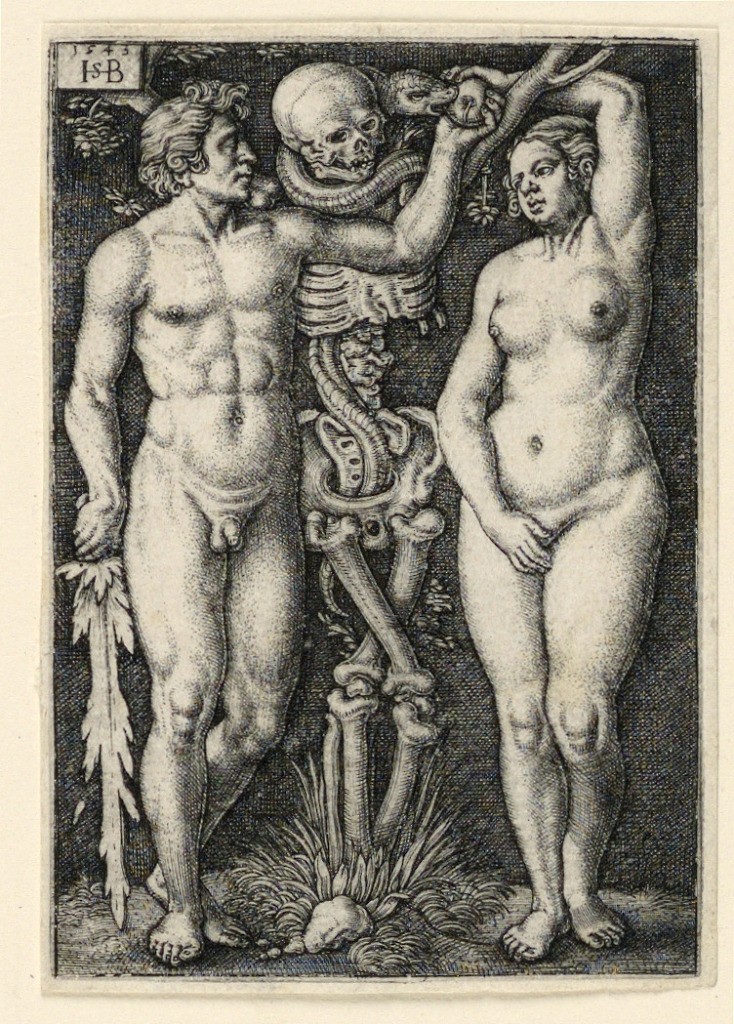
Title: Adam and Eve
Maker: Hans Sebald Beham, German, 1500–1550
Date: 1543
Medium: Engraving on laid paper
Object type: Print
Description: Vertical rectangle. Adam and Eve are represented standing frontally, the Tree of Life between them. The Tree is shown as Death entwined by the serpent. Adam, left, receives the apple from Eve.